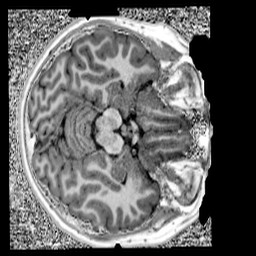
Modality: UNIT1
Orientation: axial
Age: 13
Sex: male
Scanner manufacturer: siemens
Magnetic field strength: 3 T
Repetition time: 4 s
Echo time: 0.00303 s